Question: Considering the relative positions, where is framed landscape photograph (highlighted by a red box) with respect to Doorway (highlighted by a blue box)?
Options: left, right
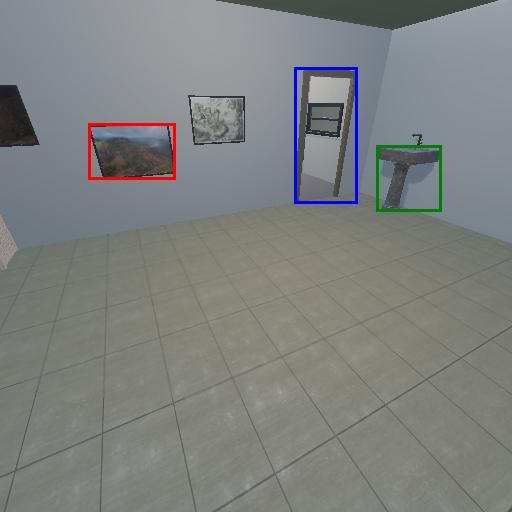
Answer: left